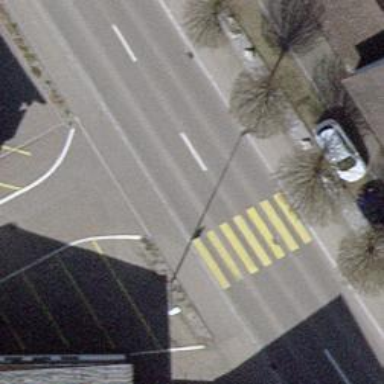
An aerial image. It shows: Secondary road with asphalt surface.